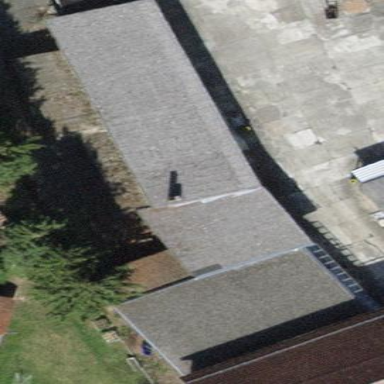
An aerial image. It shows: Garage.